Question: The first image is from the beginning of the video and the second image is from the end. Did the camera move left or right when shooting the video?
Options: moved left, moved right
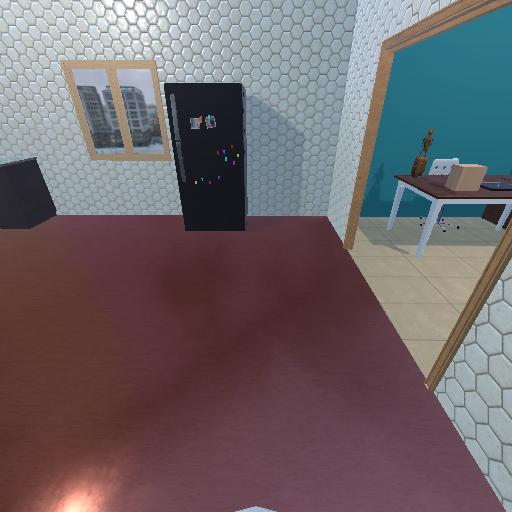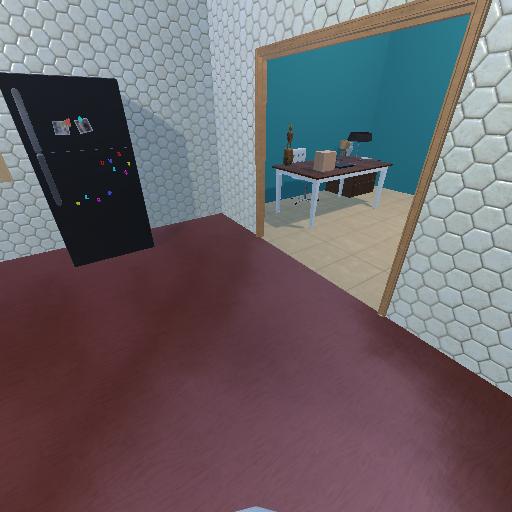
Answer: moved left